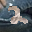
Label: 2